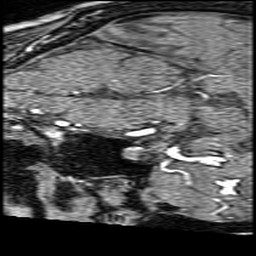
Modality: angio
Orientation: sagittal
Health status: ill
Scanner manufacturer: philips
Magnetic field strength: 3 T
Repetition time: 0.01837 s
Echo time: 0.003372 s